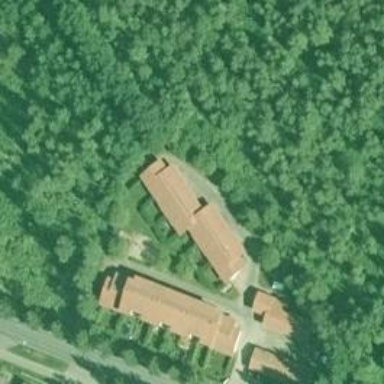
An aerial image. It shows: Terrace building.